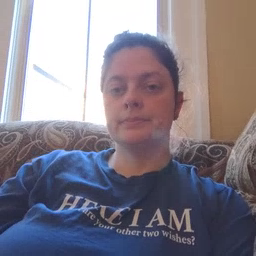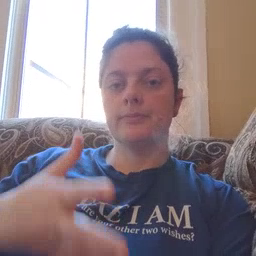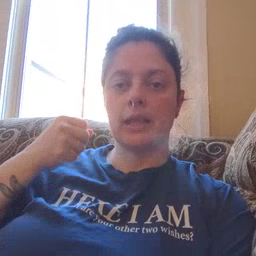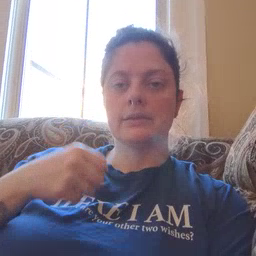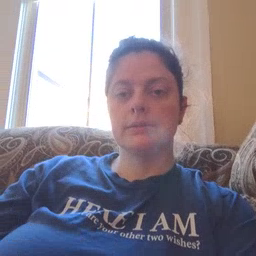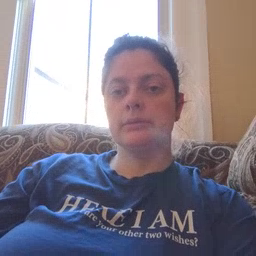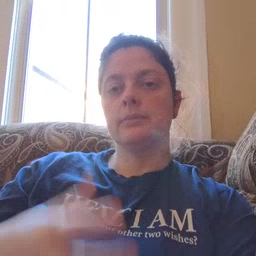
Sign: fast